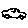
Label: car